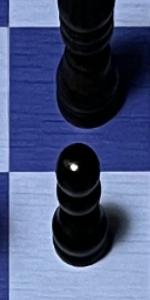
Label: Pawn_Black